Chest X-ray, PA view. Patient: 69 years old, sex F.
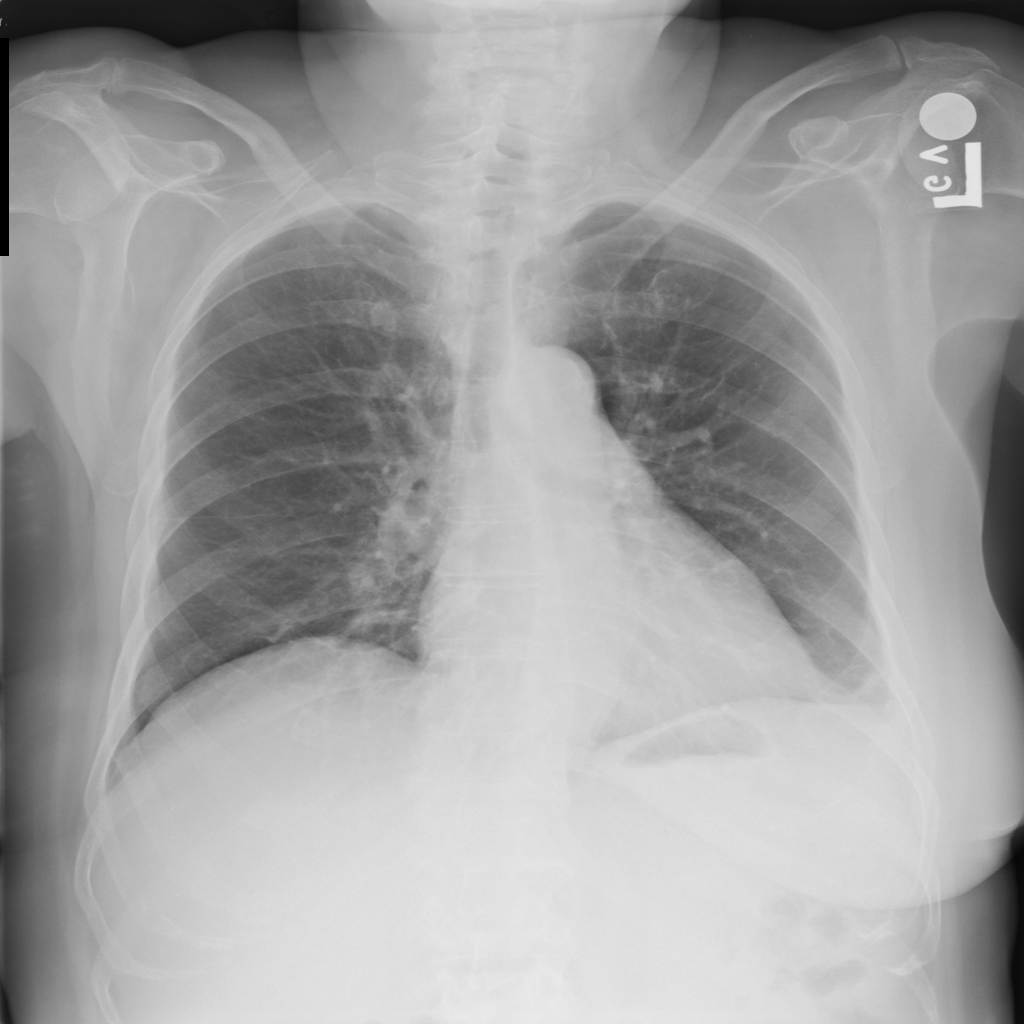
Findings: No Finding